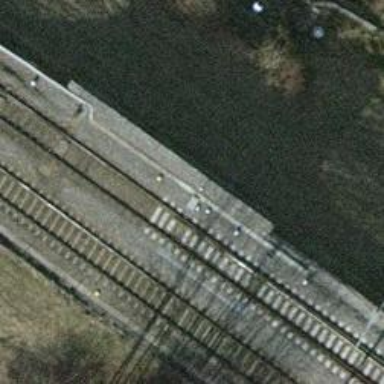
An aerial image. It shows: Railway switch.